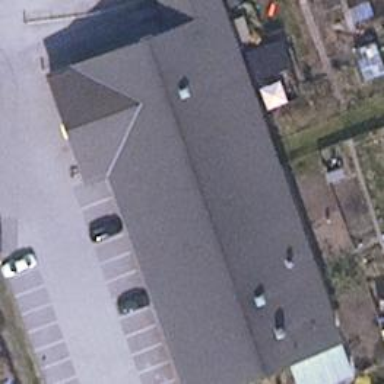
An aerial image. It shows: Supermarket.